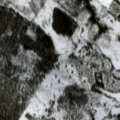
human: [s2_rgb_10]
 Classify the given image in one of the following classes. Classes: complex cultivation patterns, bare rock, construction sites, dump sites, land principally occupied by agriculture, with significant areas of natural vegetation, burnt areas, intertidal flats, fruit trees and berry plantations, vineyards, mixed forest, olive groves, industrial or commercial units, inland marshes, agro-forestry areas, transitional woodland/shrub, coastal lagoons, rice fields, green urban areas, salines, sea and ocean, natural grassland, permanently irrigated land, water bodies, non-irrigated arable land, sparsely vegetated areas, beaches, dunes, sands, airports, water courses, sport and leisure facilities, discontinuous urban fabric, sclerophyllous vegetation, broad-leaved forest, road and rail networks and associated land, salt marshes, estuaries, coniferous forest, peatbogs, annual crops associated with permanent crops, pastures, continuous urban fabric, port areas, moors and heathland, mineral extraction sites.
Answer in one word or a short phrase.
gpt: coniferous forest, transitional woodland/shrub